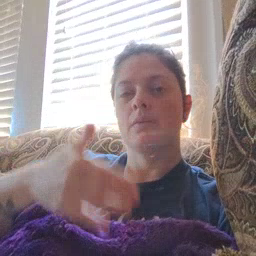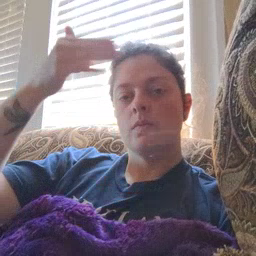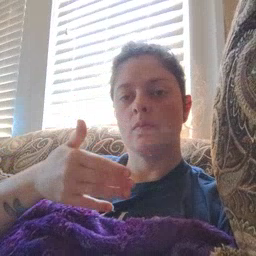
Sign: glasswindow